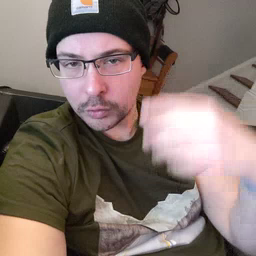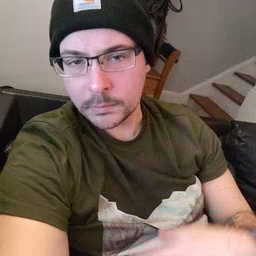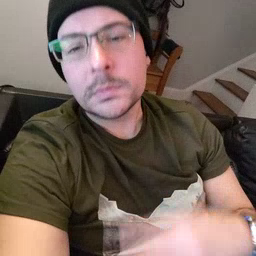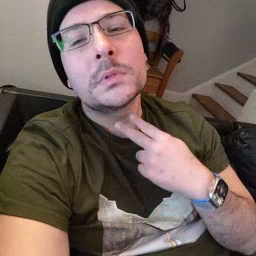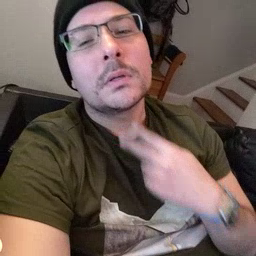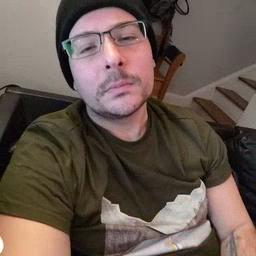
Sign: stuck